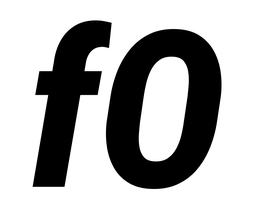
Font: Roboto-Italic_Condensed_ExtraBold_Italic